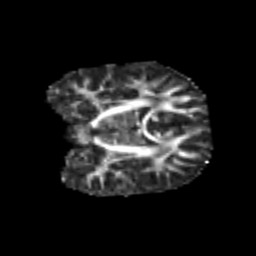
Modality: FA
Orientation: coronal
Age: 6
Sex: male
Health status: healthy